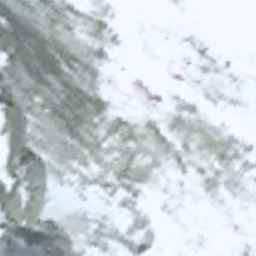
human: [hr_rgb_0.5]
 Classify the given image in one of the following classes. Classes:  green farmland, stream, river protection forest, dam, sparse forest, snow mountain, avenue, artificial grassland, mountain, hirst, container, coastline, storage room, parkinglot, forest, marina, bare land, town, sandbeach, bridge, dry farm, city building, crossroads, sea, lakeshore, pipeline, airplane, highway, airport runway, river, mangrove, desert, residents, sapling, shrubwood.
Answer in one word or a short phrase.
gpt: snow mountain